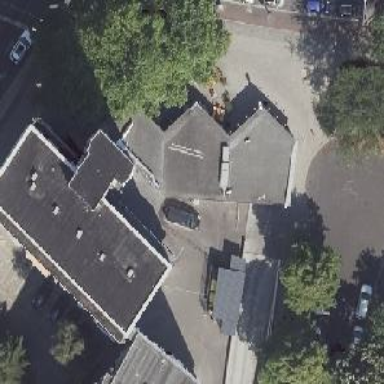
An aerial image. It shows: Car rental facility.